Current action and preconditions to check: trajectory_clear

Your task: For each precondition in the list above, predict whether it will hold at this action.

Consider the current scene as observed from the mobile robot's camera, and analyze the predicted future states of all dynamic agents (e.g., people, animals, vehicles, or any moving entities) within the NEXT SECOND.

IMPORTANT: Only answer "very likely" if you are absolutely certain—based on strong, clear evidence—that a dynamic agent will violate the precondition in the predicted future state. Do NOT answer "very likely" for unlikely, ambiguous, or low-probability risks.

Ask yourself for each precondition: Is there a high probability, with clear and convincing evidence, that the predicted future states of any dynamic agent will interfere with the predicted future state of the currently executing action within the NEXT SECOND, causing that precondition to fail?

Assess the risk level based on these predictions. Use "likely" or "very likely" if motions create a clear risk of interference.

Use "neutral" or "improbable" if agents are nearby but their predicted paths are clearly diverging or non-conflicting.

Failure Risk Categories: "very improbable", "improbable", "neutral", "likely", "very likely"

Answer Format: Output ONLY the probability_of_failure value from these categories: "very improbable", "improbable", "neutral", "likely", "very likely"

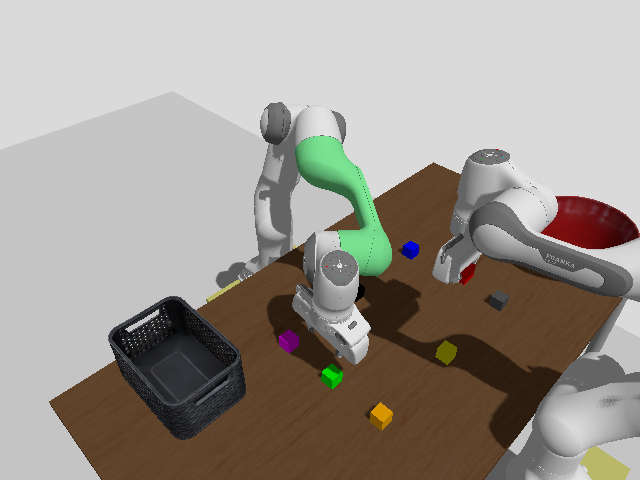

Answer: very improbable